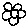
Label: flower